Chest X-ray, PA view. Patient: 33 years old, sex M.
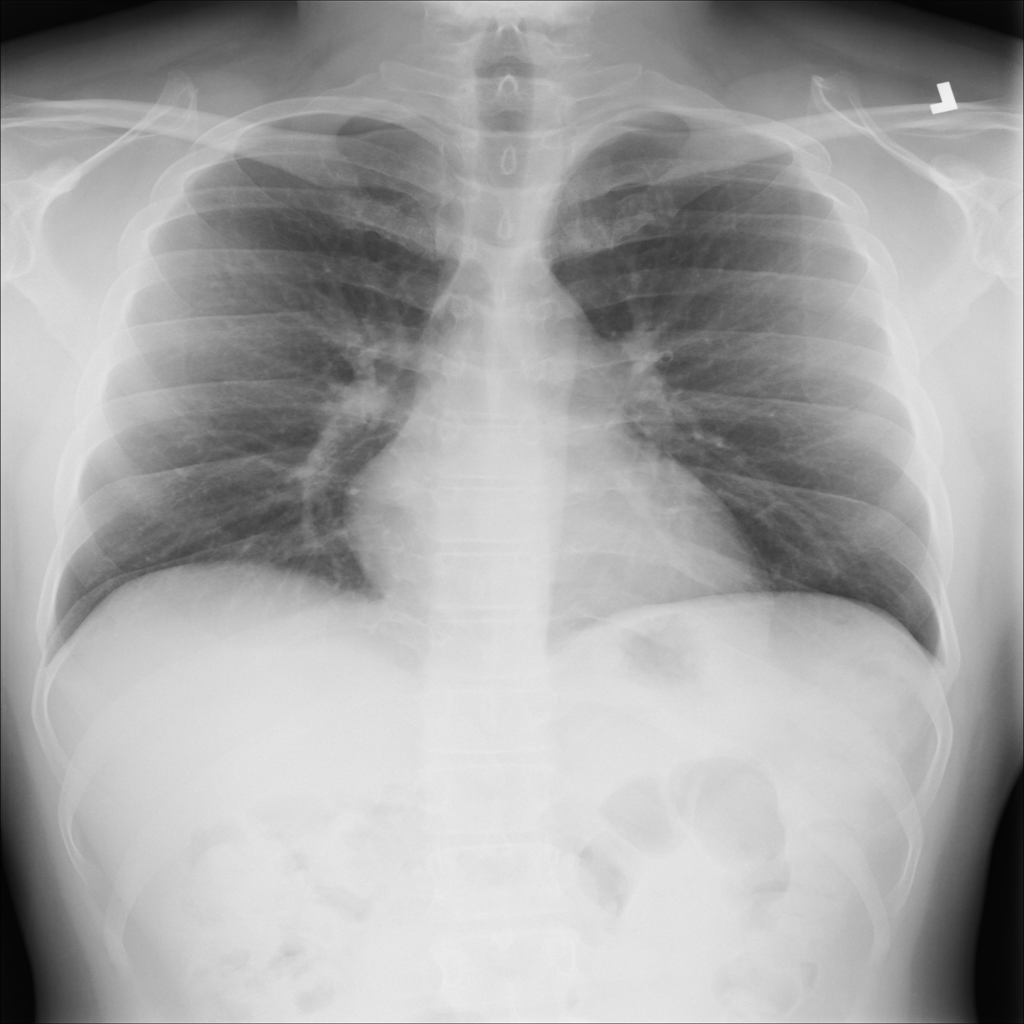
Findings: No Finding